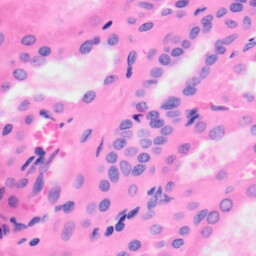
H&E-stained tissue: Kidney